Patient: sex M, age 52
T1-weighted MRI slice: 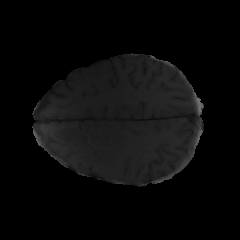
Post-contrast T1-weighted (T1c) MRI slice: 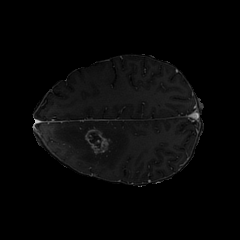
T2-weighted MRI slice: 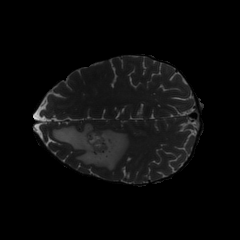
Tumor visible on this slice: yes
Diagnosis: Glioblastoma, IDH-wildtype
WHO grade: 4